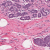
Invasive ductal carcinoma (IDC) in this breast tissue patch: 0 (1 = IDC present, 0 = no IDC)